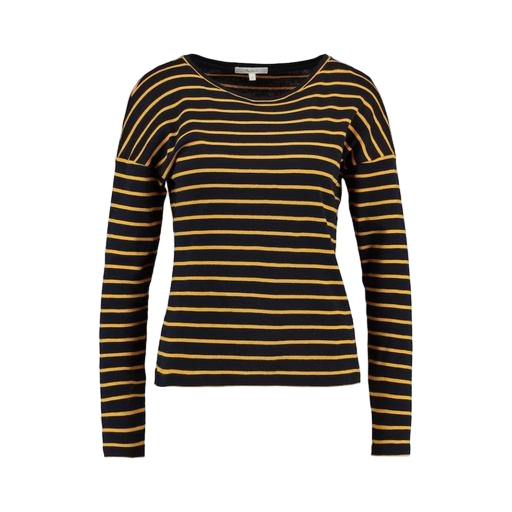
black striped long-sleeve t-shirt, blue long-sleeved striped top, longsleeve t-shirt, white background